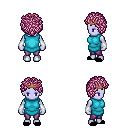
a pixel art fantasy rpg character, female body template, dark elf, purple skin, teal tunic, magenta pants, pink curly afro hairstyle, bronze tiara, white cloth bracers, black slippers, four views (front, back, left, right), 2x2 character sprite sheet, small pixel art, hard edges, no anti-aliasing